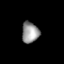
Tissue: lung
Cell type: Endothelial cells
Senescence score: 0.5764
Nuclear area (px): 348
Mean DAPI intensity: 150.086